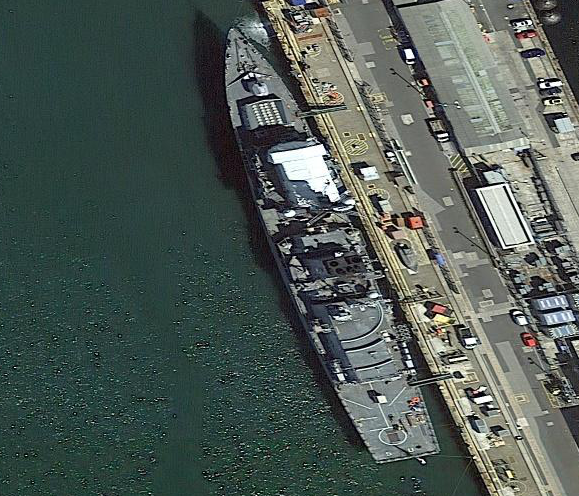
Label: Type_45_destroyer